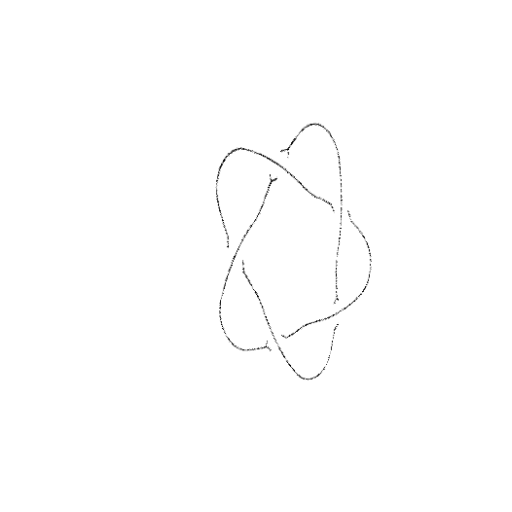
Crossing number: 5